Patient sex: F
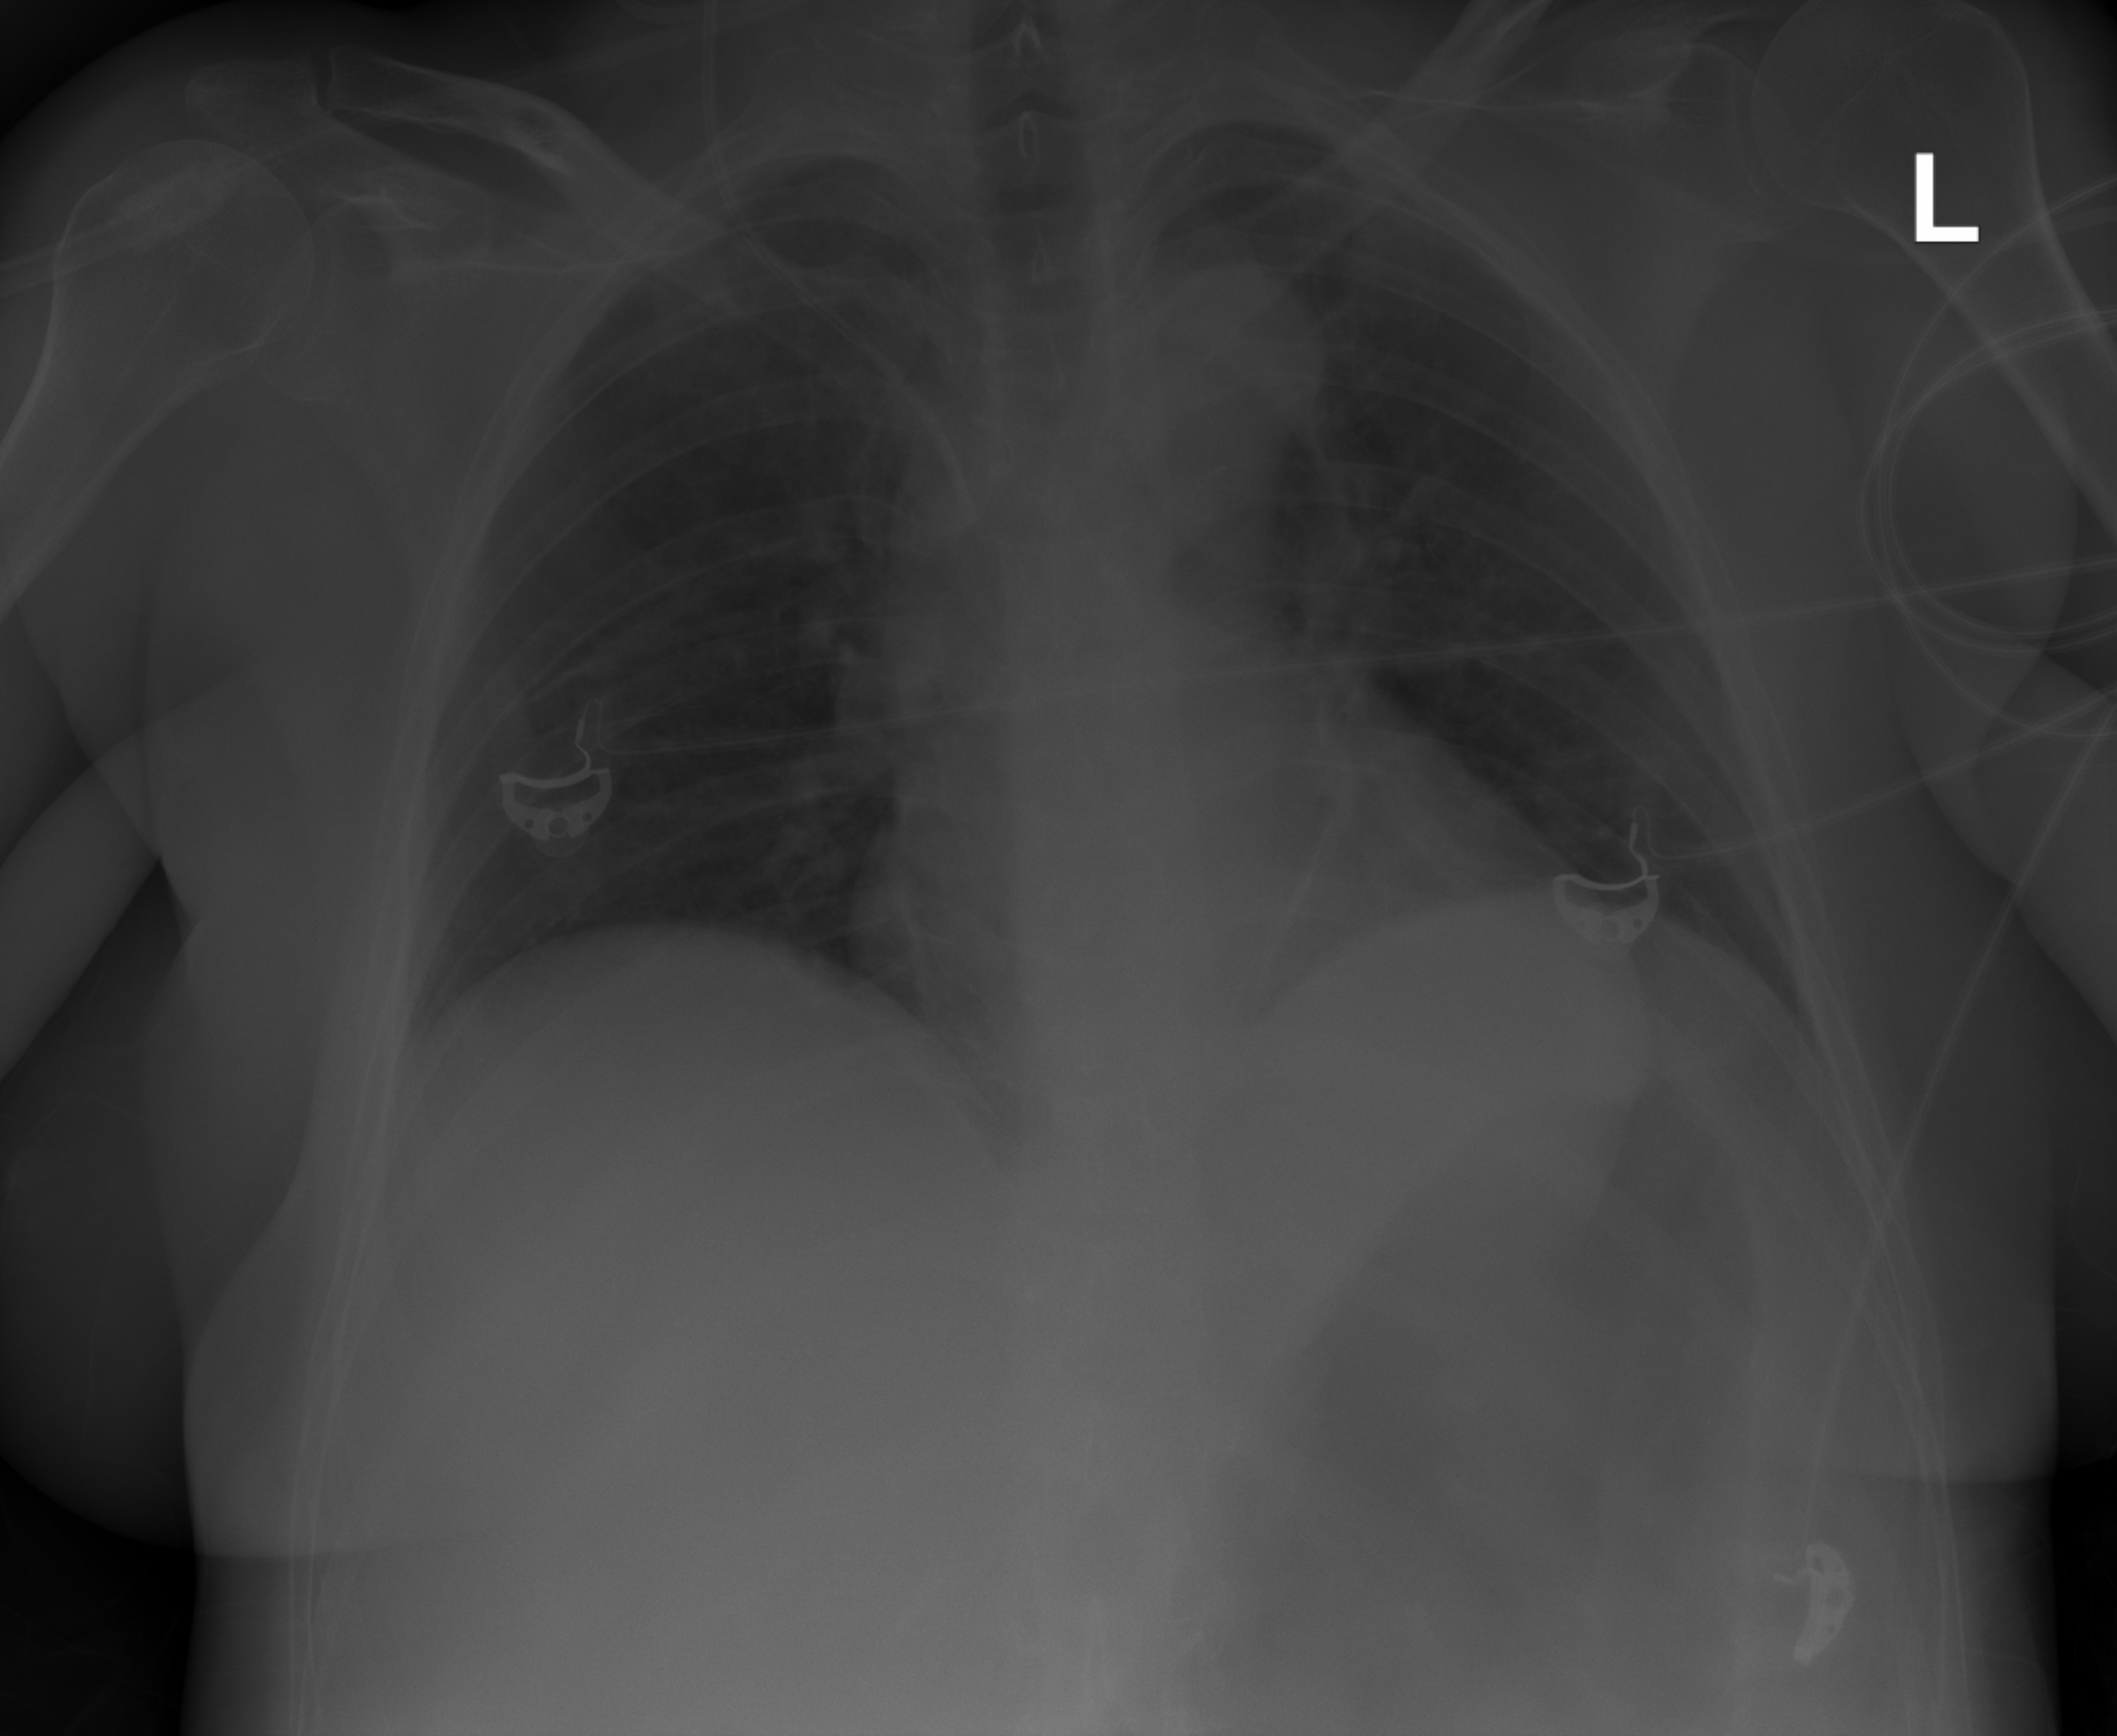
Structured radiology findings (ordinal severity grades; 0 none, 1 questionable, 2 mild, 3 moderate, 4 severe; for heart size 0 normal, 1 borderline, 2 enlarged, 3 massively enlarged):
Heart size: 0
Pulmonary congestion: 0
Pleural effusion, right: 0
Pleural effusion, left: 0
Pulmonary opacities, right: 0
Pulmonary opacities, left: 0
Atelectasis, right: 0
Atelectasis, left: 2